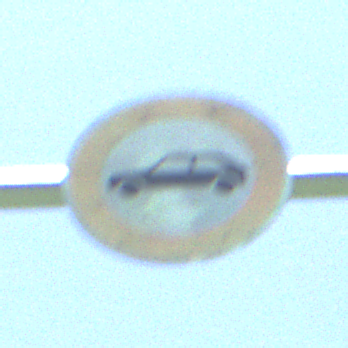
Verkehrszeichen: VerbotPersonenkraftwagen
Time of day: Midday
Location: Outdoor (Nature)
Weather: Clear
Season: Summer
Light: Natural